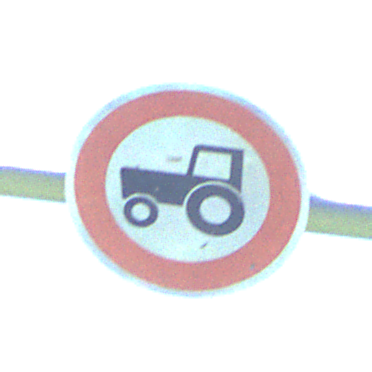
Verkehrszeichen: VerbotKraftfahrzeugeZuegeNichtSchneller25
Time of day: Midday
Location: Outdoor (Nature)
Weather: Clear
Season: Summer
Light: Natural